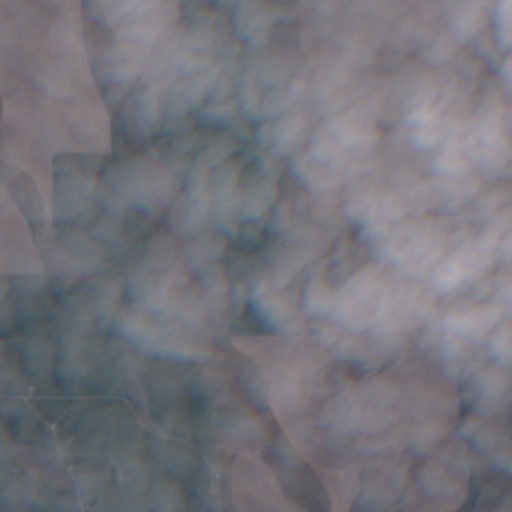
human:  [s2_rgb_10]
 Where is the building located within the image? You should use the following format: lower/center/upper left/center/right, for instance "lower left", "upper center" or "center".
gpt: The building is located in the lower center of the image.
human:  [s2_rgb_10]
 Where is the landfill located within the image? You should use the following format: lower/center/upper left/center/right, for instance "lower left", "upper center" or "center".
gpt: There is no landfill in the image.